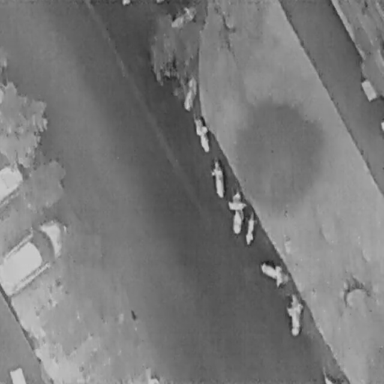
There are ten objects shown in the infrared image, including two Cars, and eight Bicycles.